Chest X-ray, PA view. Patient: 40 years old, sex M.
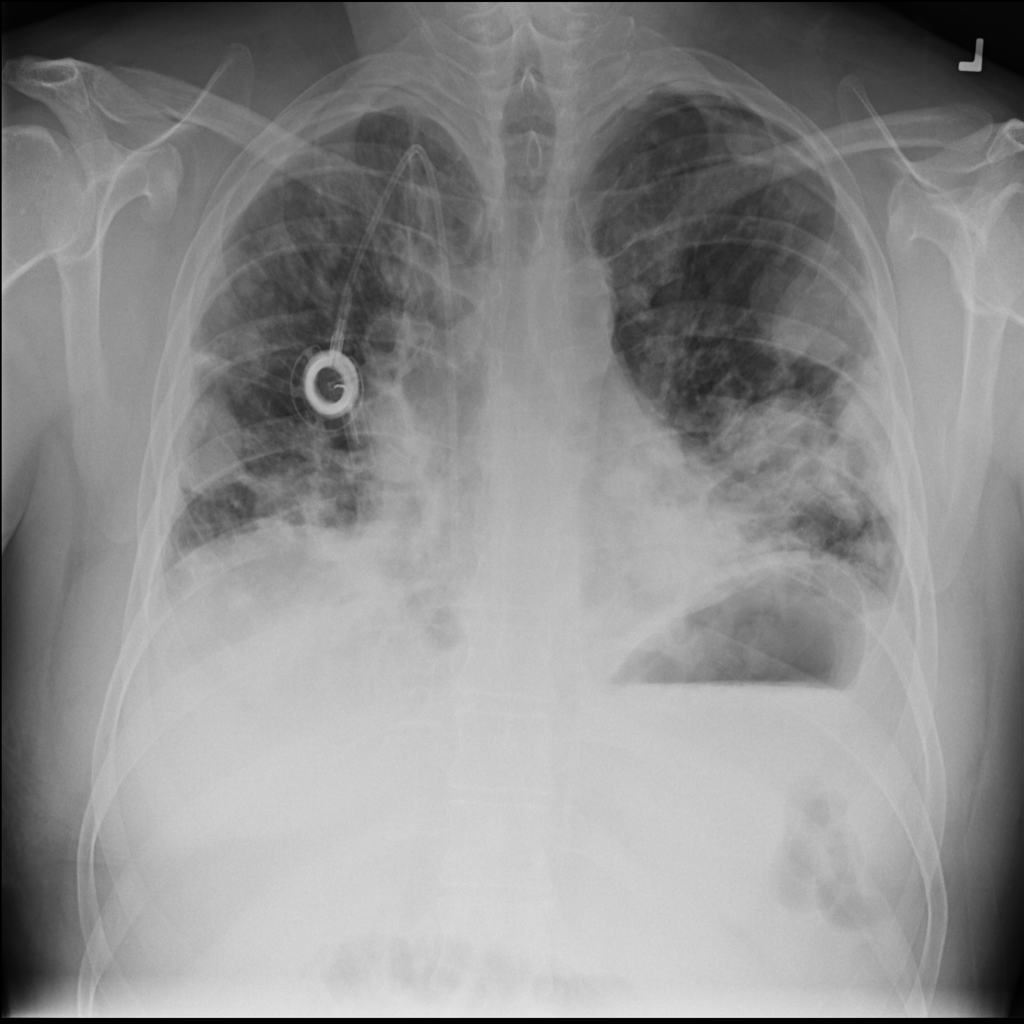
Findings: Consolidation, Nodule